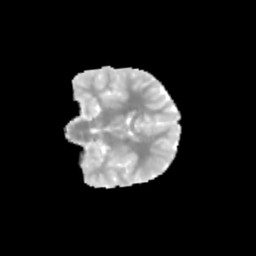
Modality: MD
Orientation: coronal
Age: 10
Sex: female
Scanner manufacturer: siemens
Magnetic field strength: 3 T
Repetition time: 3.8 s
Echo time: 0.07 s